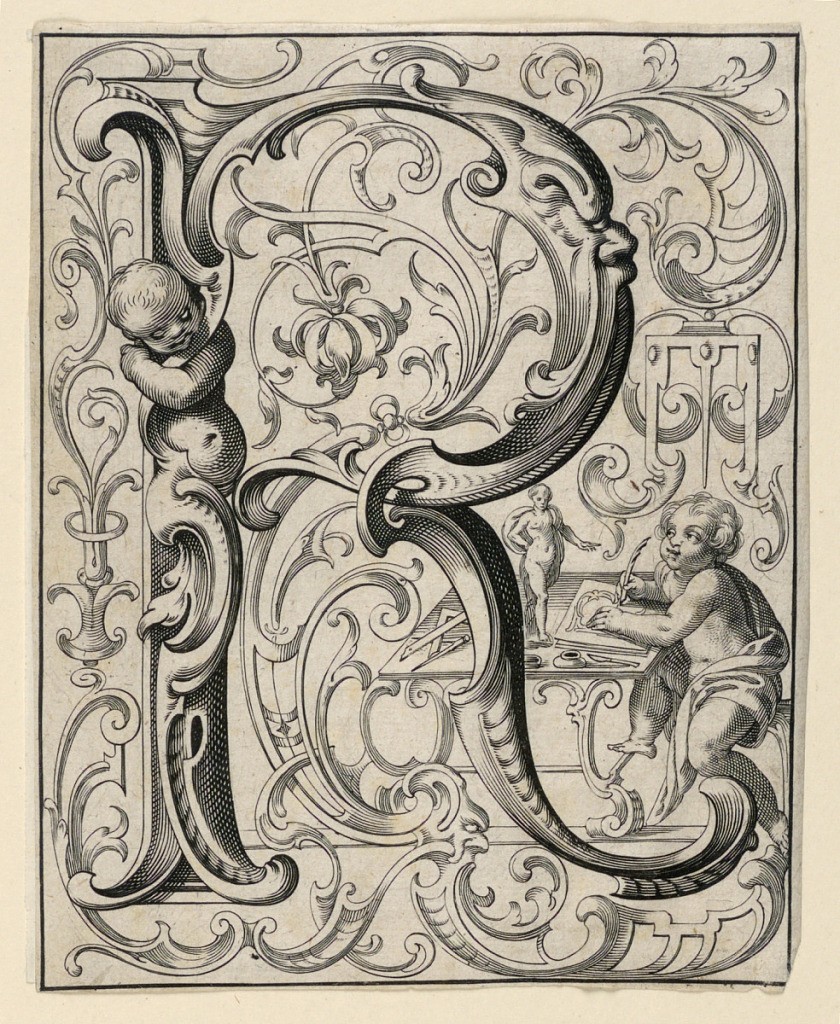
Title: Panel with the Letter "R" from the "Newes ABC Büechlein"
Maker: Lukas Kilian, German, 1579 – 1637
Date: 1627
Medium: Engraving on off-white laid paper
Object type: Print
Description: A boy draws (outdated: "reissen").